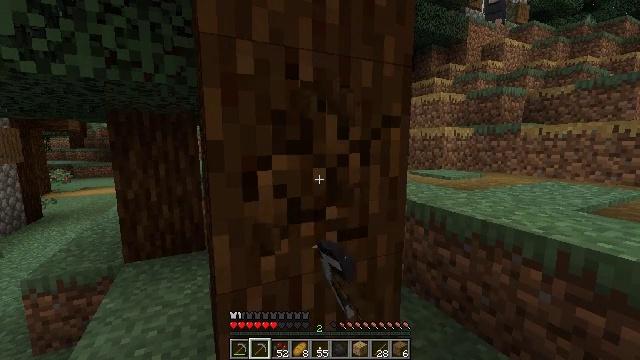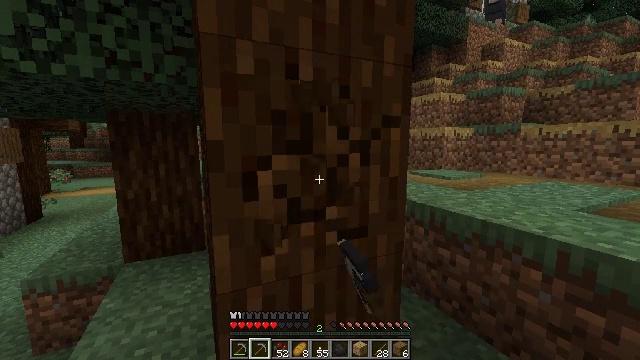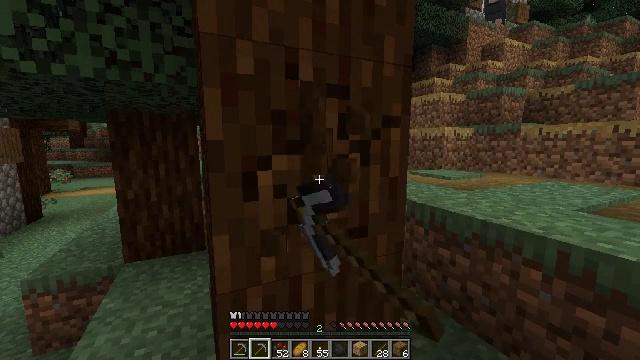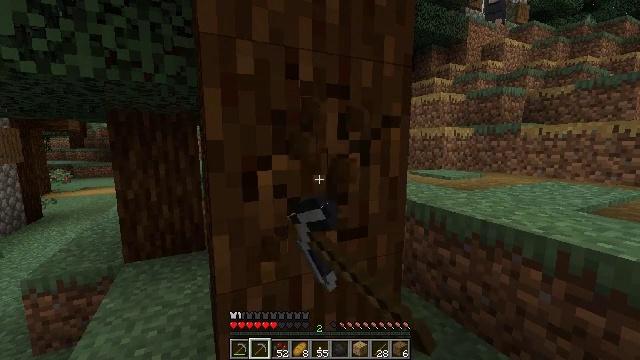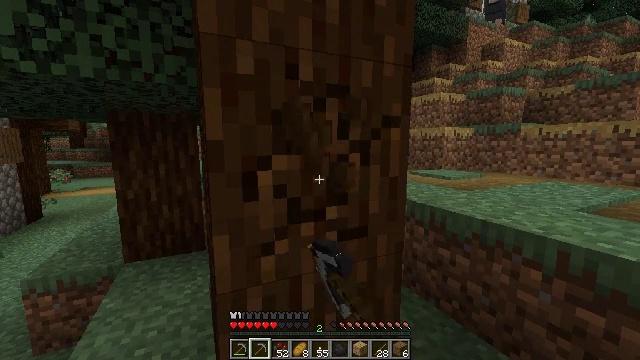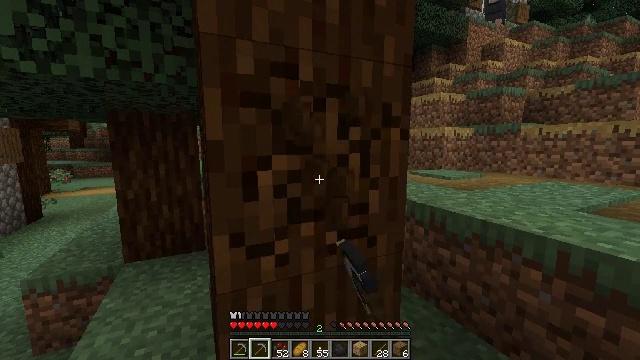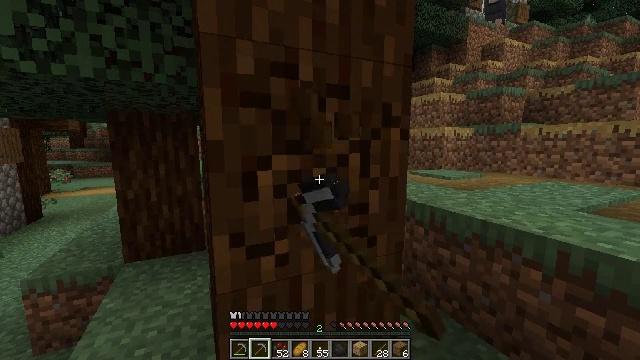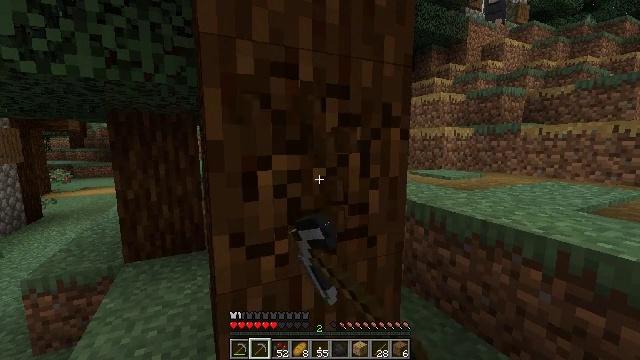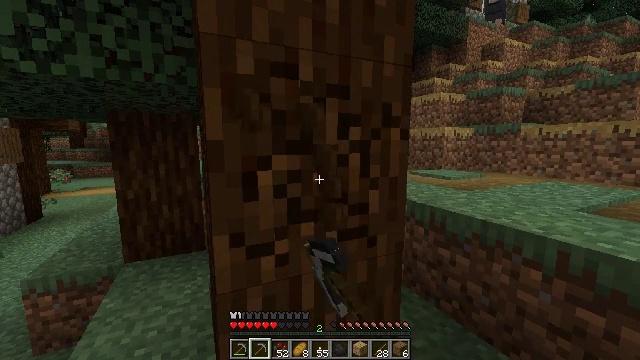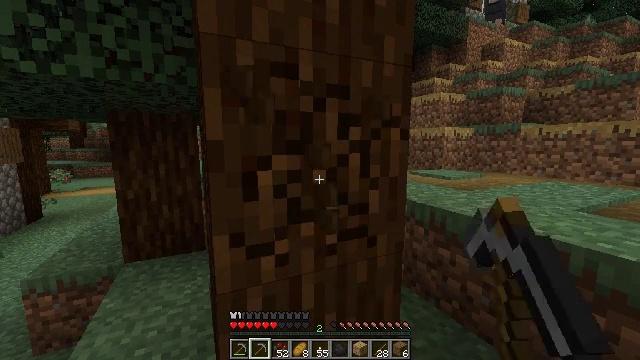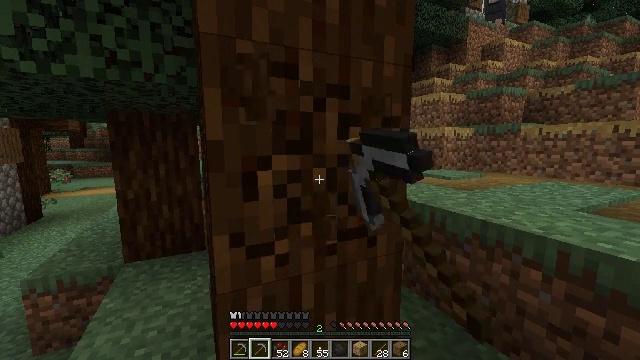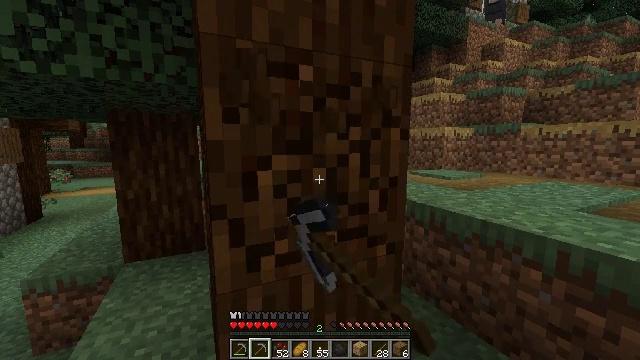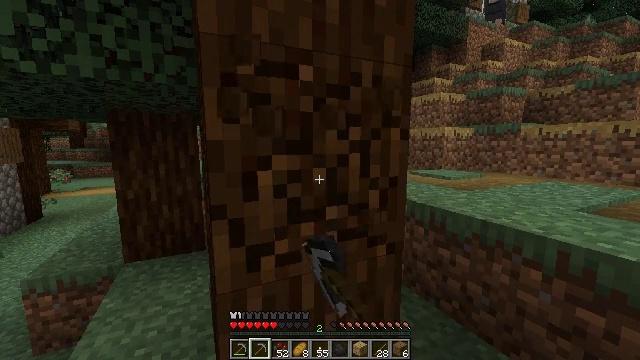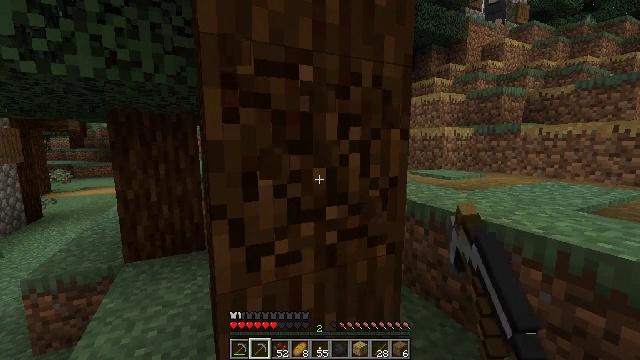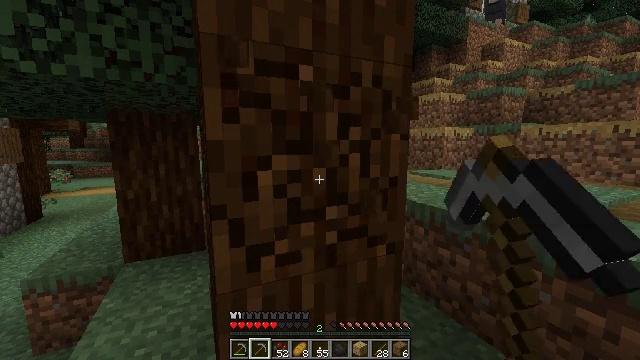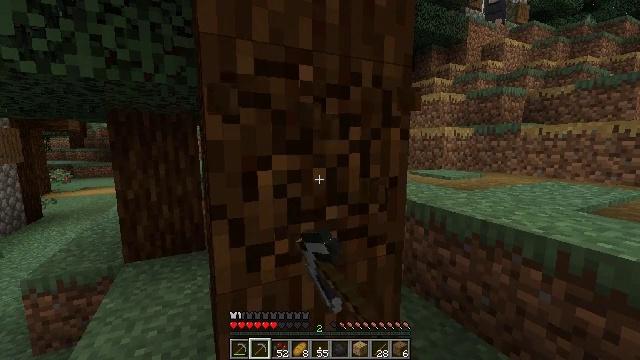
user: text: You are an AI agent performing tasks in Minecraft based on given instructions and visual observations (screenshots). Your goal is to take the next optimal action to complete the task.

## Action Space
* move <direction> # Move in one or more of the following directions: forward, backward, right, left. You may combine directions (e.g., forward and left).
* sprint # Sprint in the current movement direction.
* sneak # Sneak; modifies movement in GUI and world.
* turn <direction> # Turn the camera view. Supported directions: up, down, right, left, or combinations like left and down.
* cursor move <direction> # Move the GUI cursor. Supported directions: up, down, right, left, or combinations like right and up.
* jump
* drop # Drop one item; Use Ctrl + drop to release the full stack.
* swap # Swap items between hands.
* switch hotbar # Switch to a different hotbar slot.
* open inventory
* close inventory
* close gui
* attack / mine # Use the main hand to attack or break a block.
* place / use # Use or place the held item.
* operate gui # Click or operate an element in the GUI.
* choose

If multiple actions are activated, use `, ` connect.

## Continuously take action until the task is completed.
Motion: motion action
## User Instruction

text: Break the spruce log from the tree.
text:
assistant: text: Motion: attack / mine
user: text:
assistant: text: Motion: attack / mine
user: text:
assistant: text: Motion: attack / mine
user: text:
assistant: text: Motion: attack / mine
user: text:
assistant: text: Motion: attack / mine
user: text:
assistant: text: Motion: attack / mine
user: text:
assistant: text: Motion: attack / mine
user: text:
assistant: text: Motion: attack / mine
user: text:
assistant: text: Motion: attack / mine
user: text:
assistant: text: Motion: attack / mine
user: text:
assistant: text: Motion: attack / mine
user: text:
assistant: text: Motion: attack / mine
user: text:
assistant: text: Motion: attack / mine
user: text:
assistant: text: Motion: attack / mine
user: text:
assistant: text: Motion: attack / mine
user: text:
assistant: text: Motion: attack / mine
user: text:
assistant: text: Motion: attack / mine
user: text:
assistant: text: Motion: attack / mine
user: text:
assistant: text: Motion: attack / mine
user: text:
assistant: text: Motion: attack / mine
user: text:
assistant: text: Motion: attack / mine
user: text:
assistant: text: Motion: attack / mine